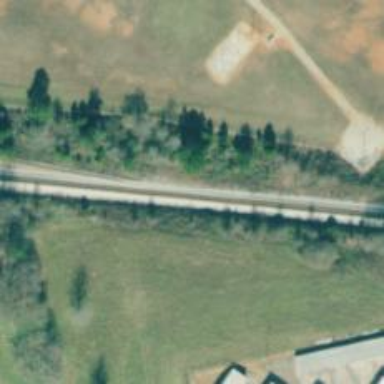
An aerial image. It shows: Abandoned spur railway.